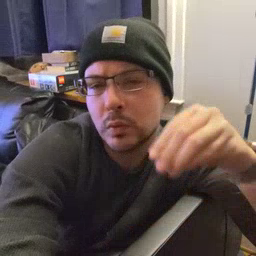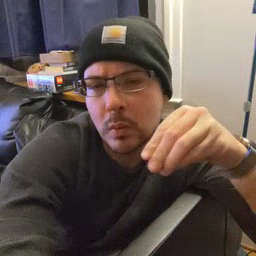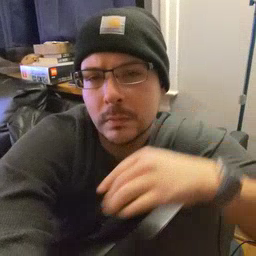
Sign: store